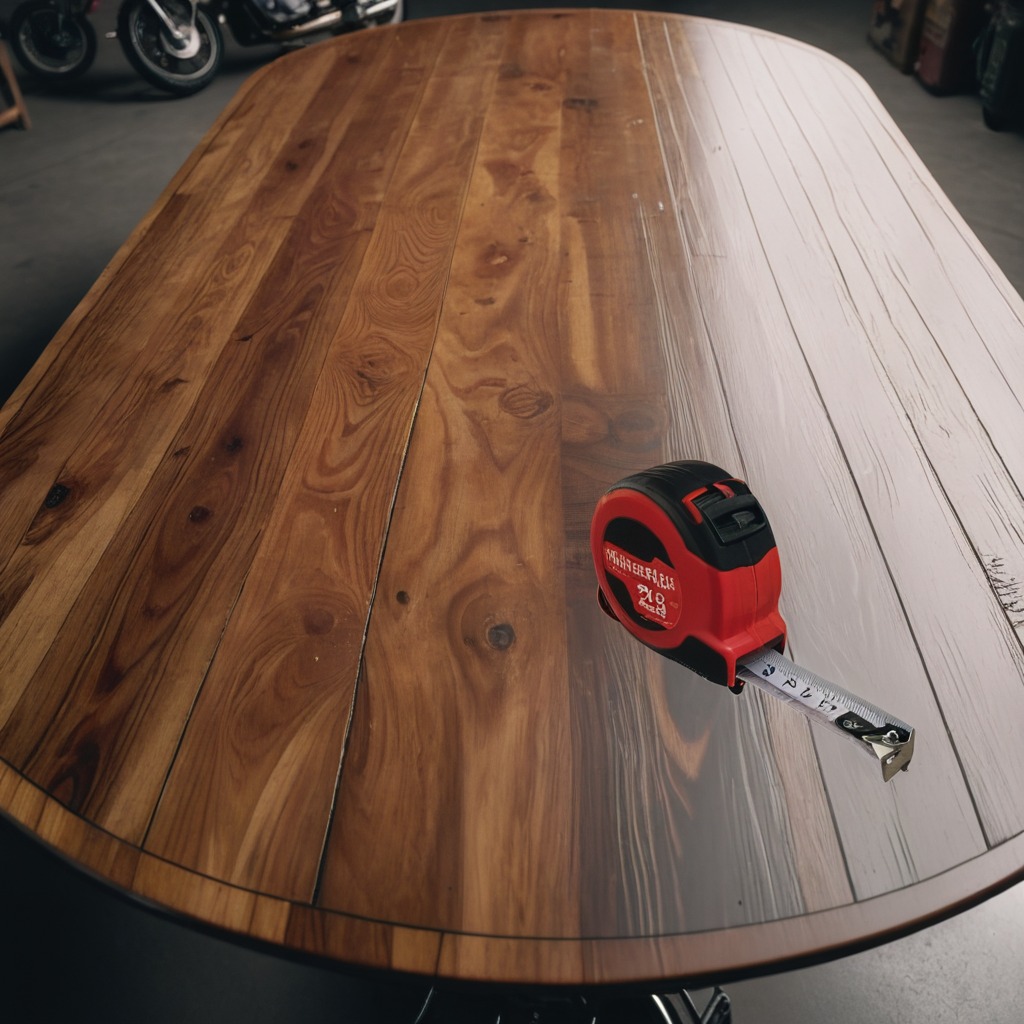
A measuring tape is lying on the oil-spilled wooden table in a vintage motorcycle garage.